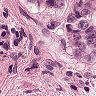
Metastatic tissue present: yes